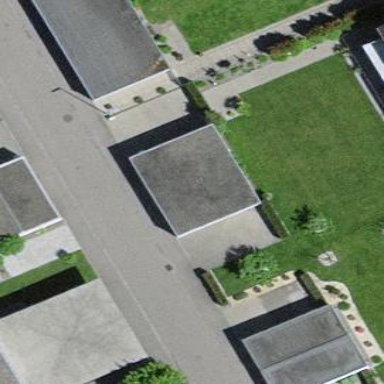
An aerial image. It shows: Carport structure.